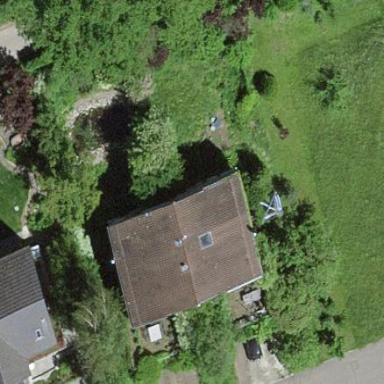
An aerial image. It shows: Garden that is leisure land.